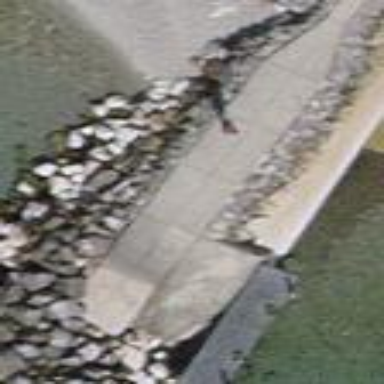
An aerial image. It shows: Man-made groyne.